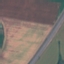
Land use / land cover class: Highway